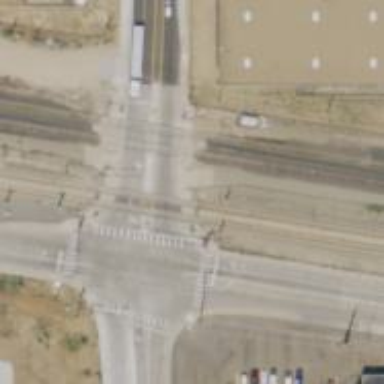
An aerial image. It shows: Level crossing along the railway.